Question: I need to change color of a cell - which is dependent on a date - i can change color of cell no issue here
'''
GridDataItem item = e.Item as GridDataItem;
**if ((item["run_Date"].Text > DateTime.Now))** //error is in this line of code
{
foreach (GridColumn col in radgrdResultDetail.MasterTableView.Columns)
{
item["run_Date"].BackColor = Color.FromArgb(255, 106, 106);
}
}
'''
however its trying to access the "Date" - that i'm coming across my error
i've attached an image of my e.item

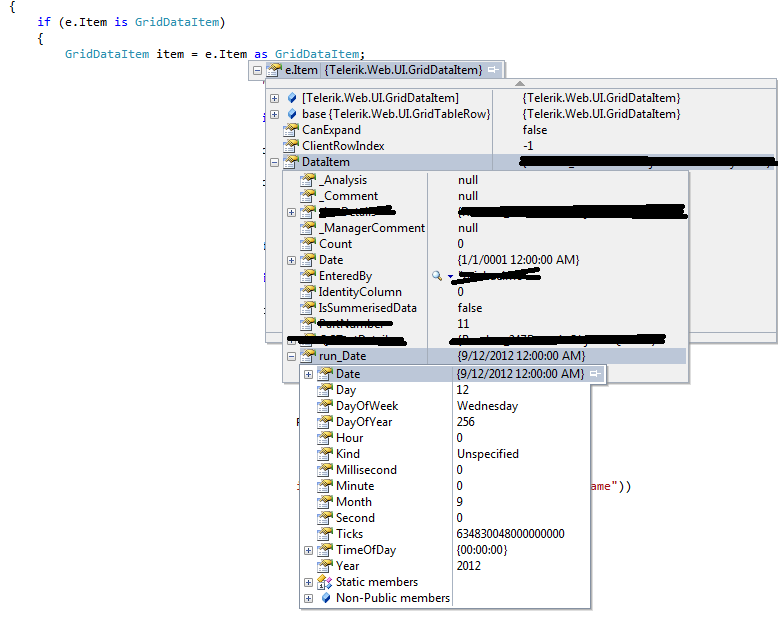
Answer: What's the exact error message you are receiving? My assumption is that you are getting an invalid cast exception as you are comparing a String cell.Text to a DateTime object DateTime.Now. Try converting the text to a datetime object like this:
'''
if(DateTime.Compare(Convert.ToDateTime(item["run_date"].Text), DateTime.Now) > 0)
'''
or look at the cell itself, which I think returns an object, and cast it to a datetime object
'''
if(DateTime.Compare((DateTime)item["run_date"], DateTime.Now) > 0)
'''